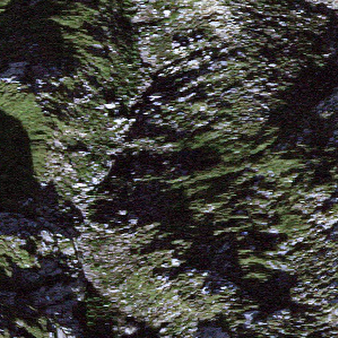
Label: other